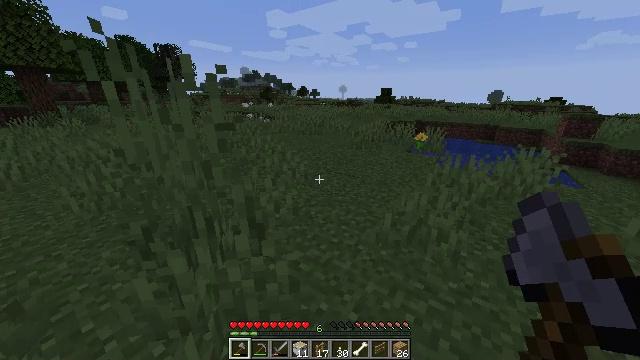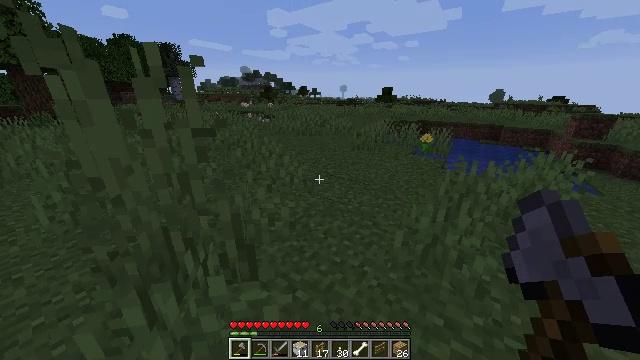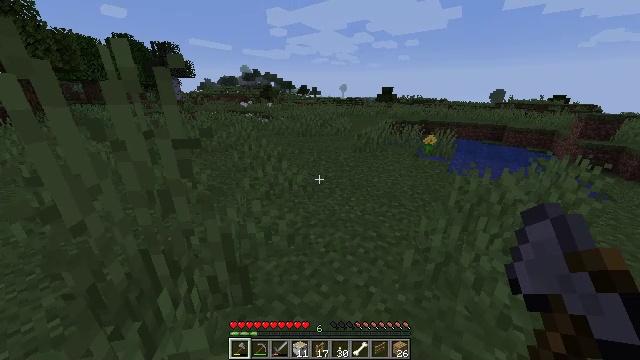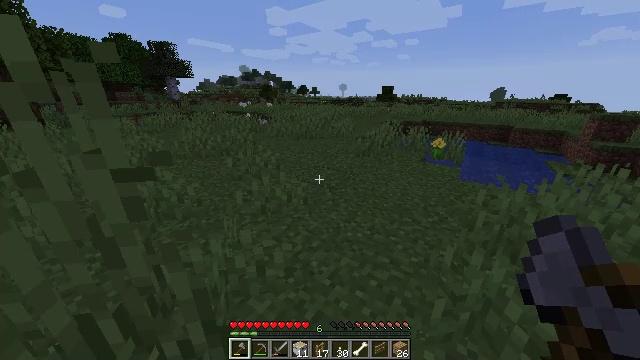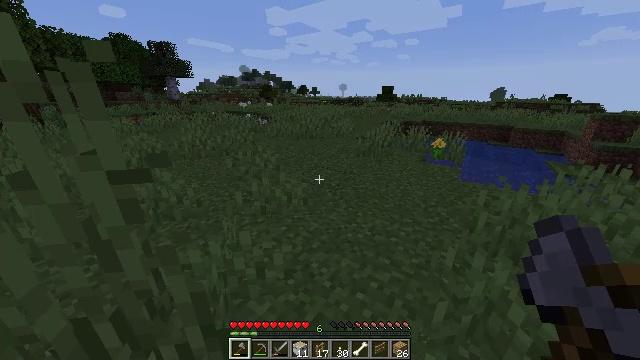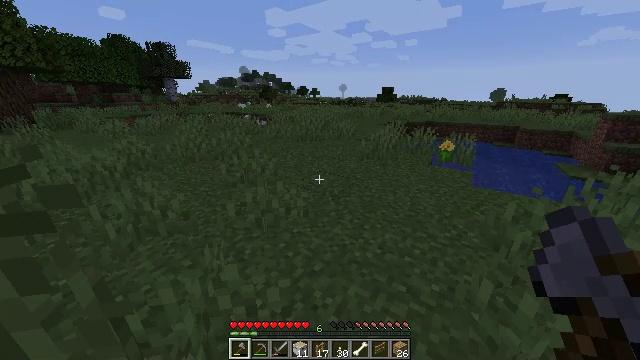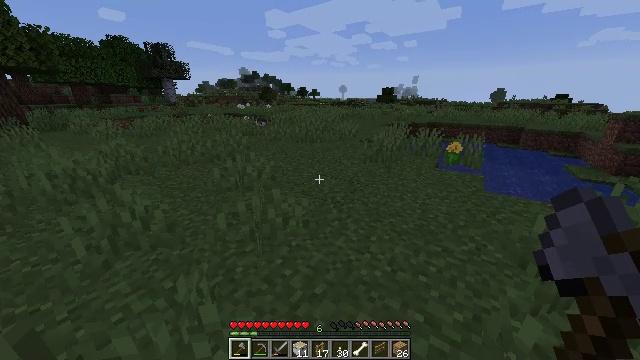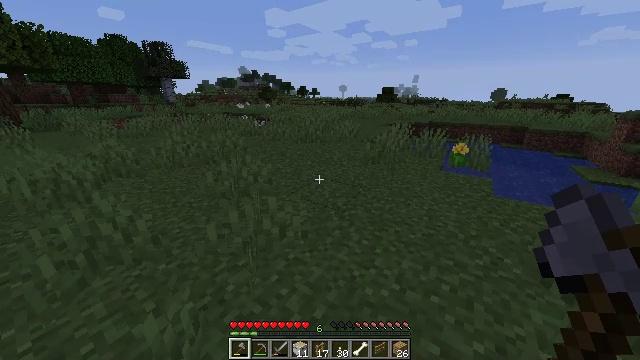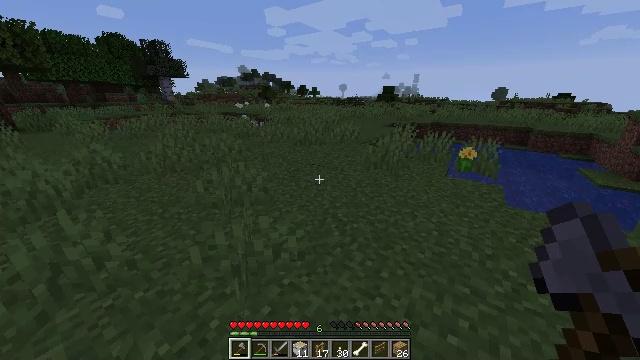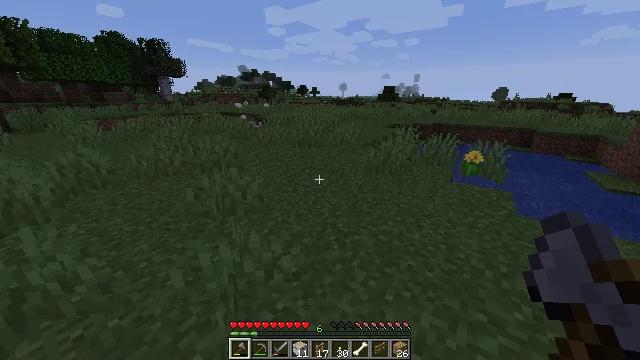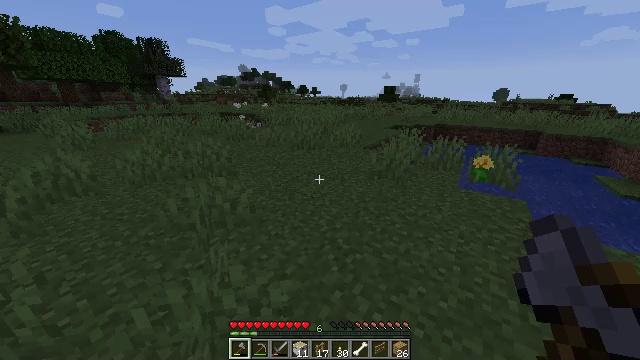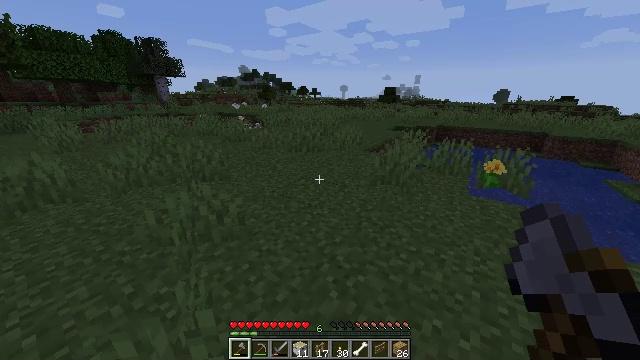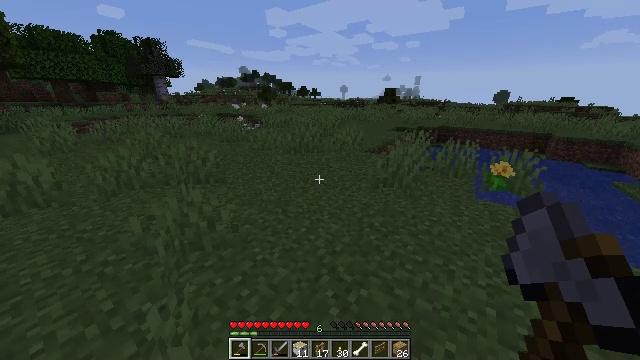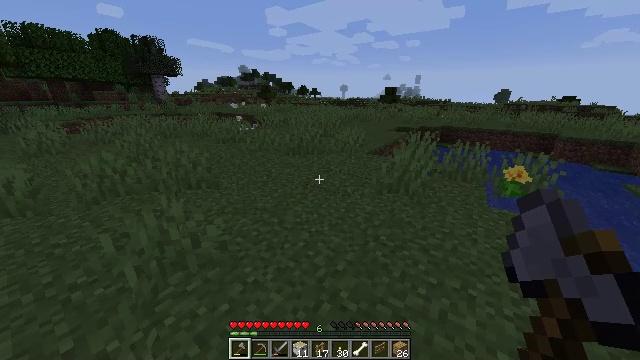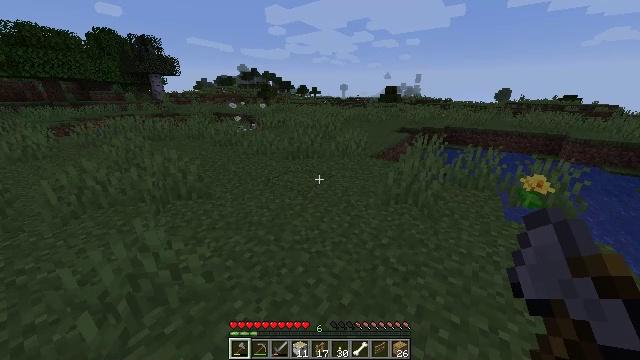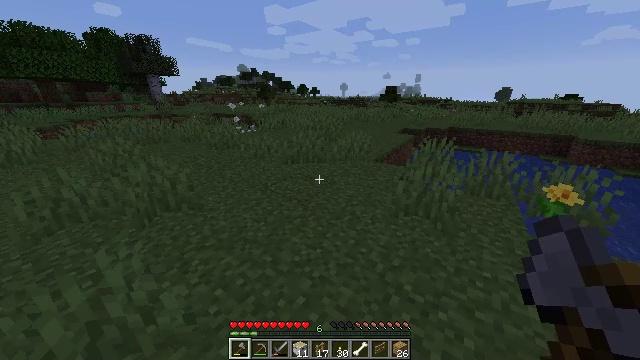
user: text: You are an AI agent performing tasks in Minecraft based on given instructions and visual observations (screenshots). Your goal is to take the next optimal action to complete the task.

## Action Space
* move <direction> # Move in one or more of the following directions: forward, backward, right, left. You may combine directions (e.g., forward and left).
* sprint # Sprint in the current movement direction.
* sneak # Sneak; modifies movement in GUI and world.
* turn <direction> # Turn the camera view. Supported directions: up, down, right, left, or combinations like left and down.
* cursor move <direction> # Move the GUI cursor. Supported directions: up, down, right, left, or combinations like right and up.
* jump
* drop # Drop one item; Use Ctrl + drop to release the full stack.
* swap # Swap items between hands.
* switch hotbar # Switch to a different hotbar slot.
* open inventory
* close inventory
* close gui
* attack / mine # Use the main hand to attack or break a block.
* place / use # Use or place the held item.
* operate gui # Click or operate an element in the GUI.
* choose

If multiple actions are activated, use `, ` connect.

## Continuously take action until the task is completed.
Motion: motion action
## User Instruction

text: Use the crafting table to create a gray bed.
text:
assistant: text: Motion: move forward, sprint
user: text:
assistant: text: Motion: move forward, sprint
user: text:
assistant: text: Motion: move forward, sprint
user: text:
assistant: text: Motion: move forward, sprint
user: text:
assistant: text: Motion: move forward, sprint
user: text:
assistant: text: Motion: move forward, sprint
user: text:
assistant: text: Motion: move forward, sprint
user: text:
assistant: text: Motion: move forward, sprint
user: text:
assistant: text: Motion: move forward, sprint
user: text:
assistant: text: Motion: move forward, sprint
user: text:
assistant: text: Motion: move forward, sprint
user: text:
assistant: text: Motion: move forward, sprint
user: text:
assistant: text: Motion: move forward, sprint
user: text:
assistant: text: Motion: move forward, sprint
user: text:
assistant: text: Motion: move forward, sprint
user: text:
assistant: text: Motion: move forward, sprint
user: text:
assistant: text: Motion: move forward, sprint
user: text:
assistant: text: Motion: move forward, sprint
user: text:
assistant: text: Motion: move forward, sprint
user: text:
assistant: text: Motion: move forward, sprint
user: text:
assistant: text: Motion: move forward, sprint
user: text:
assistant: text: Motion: move forward, sprint
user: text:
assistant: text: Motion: move forward, sprint
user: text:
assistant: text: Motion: move forward, sprint
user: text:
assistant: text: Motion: move forward, sprint
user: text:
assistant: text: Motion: move forward, sprint, turn left
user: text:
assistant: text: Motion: move forward, sprint, turn left
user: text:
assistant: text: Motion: move forward, sprint, turn left
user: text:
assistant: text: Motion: move forward, sprint, turn left
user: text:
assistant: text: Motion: move forward, sprint